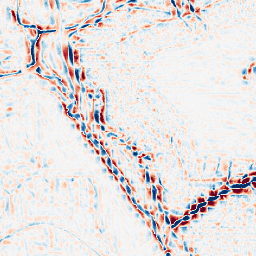
Category: wavelet
Decomposition family: wavelet_biorthogonal
Decomposition parameters: wavelet: bior2.4
level: 3
Upsampling method: bicubic
Upsampling parameters: scale: 4
Upsampling scale: 4